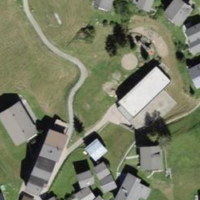
EUNIS habitat code: 55
Species observed at this site:
Saponaria ocymoides
Prunus padus
Chloris chloris
Cacyreus marshalli
Phoenicurus ochruros
Phoenicurus phoenicurus
Primula veris